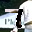
Label: 7